Aerial crown-view tile of a tropical tree (Barro Colorado Island, Panama), acquired 20250217:
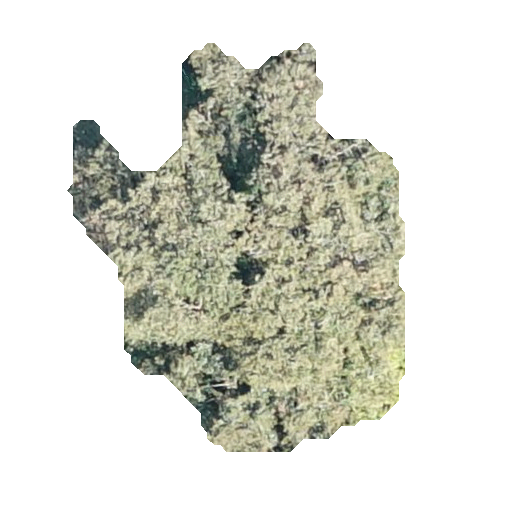
Species: Luehea seemannii
GBIF accepted scientific name: Luehea seemannii
Crown area: 136.228 m²